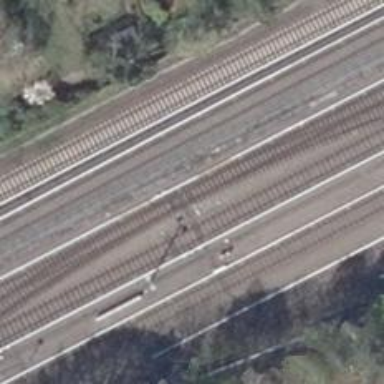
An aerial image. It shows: Railway switch.